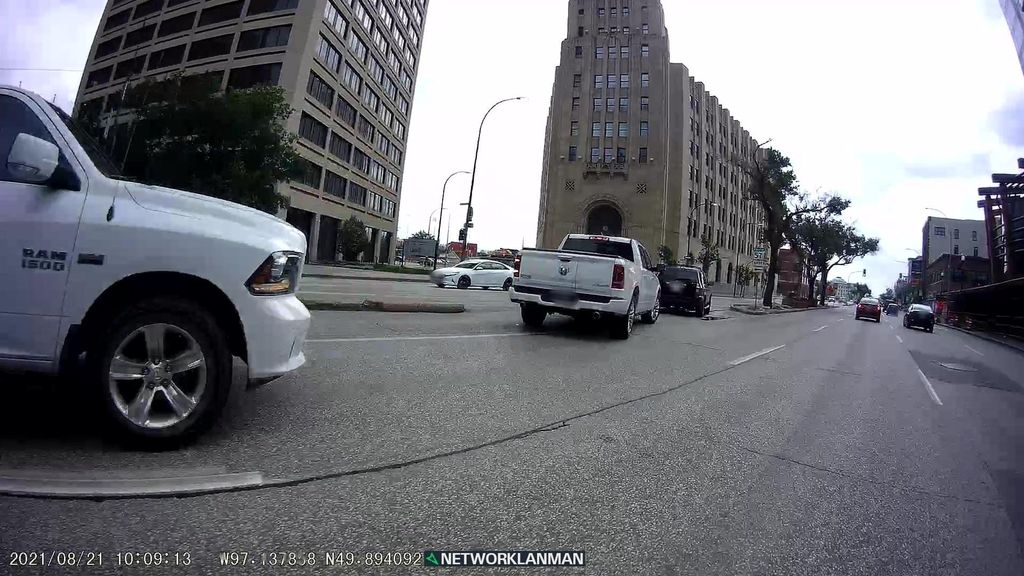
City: winnipeg